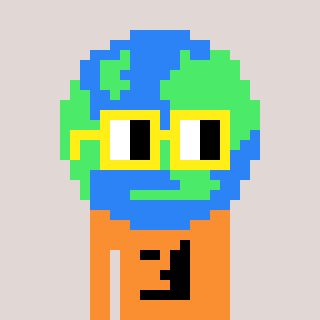
a pixel art character with square yellow glasses, a earth-shaped head and a orange-colored body on a warm background